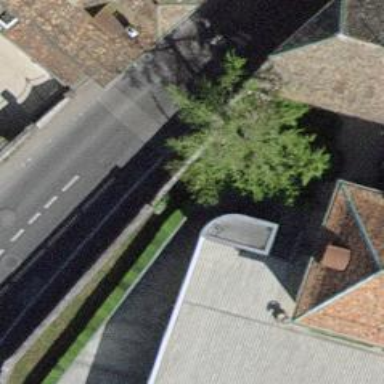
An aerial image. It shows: Set of steps on the road.